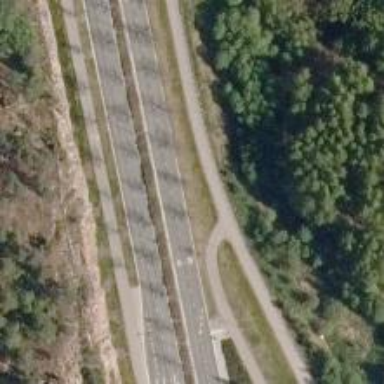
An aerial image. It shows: Asphalt cycleway.